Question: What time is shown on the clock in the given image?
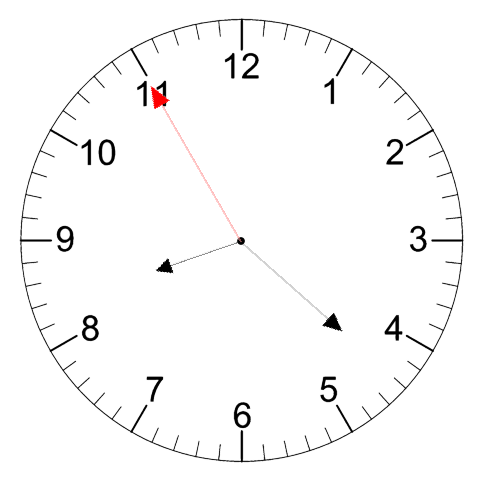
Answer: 08:21:55